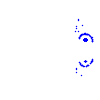
Particle: pion